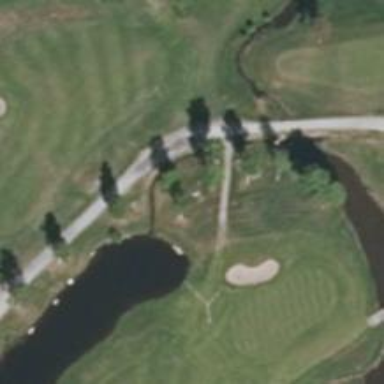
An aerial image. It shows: Path used for both walking and golf.